Question: I've recently bought 'Proxima Nova' font for my project and I am having issue aligning it vertically. If I set all the margins, line-heights and padding exactly as with 'Arial', I don't get the same results and the font is misaligned. You can see the 'Arial' is nicely centered and the 'Proxima nova''s bottom padding is bigger than the top padding.
I suppose it is a problem with the font - the question is - how can I overcome the issue? Do I have to redo the font? Can I set up some css property to fix this?
I've created a page to demonstrate the issue:
<URL>

:
My question is - is there a way to globally "configure the font" to have the correct paddings so that I don't have to rewrite the whole css code once I decide to change the font? Or do I have to edit the font files to achieve this?
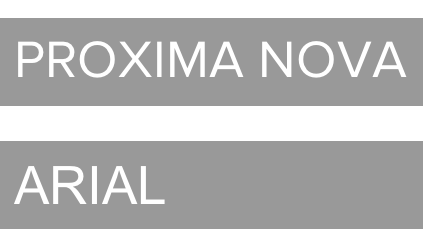
Answer: I thinks, its the problem with the 'font'. The font you used, ie; 'proximanova' takes a little padding in its bottom. Either, u should adjust your padding as
'''
padding: 10px 10px 8px 10px;
'''
or change the 'font' file used.
Hope it helps.